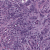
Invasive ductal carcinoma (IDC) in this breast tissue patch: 1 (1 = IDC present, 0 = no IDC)